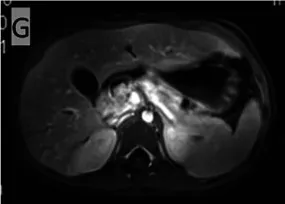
CT and MR results before radical surgery. (B,D,F) CT scan for reevaluation showing the enlarged mass.
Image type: radiology (mri)